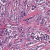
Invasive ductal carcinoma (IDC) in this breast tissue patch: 1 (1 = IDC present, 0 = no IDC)